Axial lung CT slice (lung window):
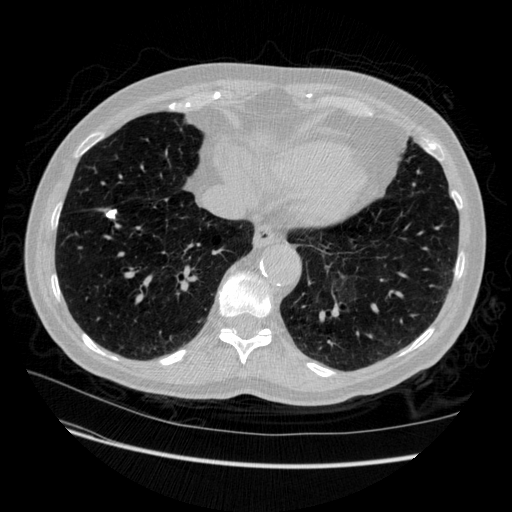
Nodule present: yes
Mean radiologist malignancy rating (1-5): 1